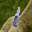
Label: 1